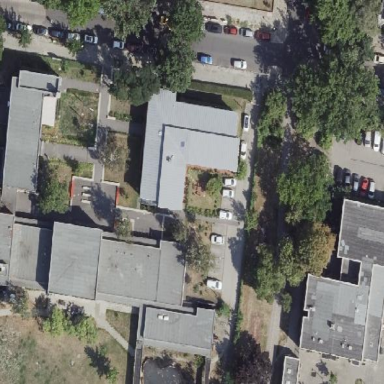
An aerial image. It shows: Building.